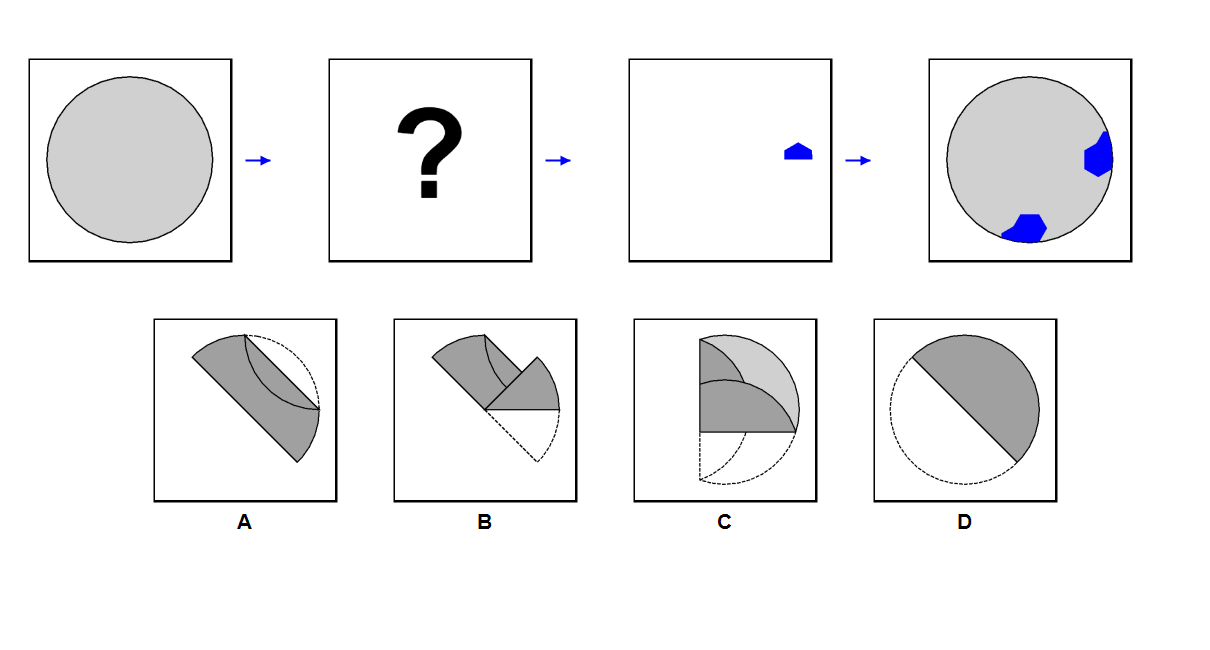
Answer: C